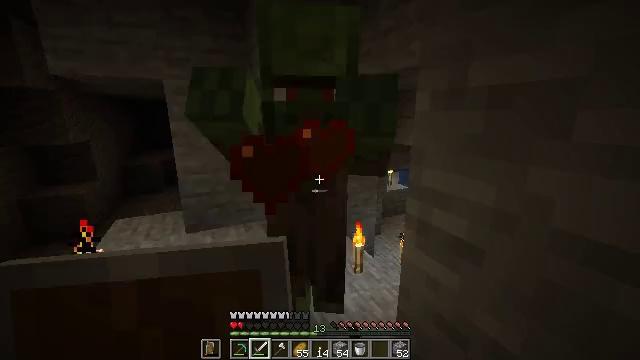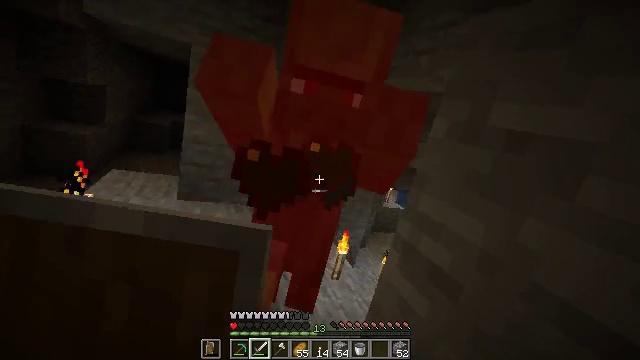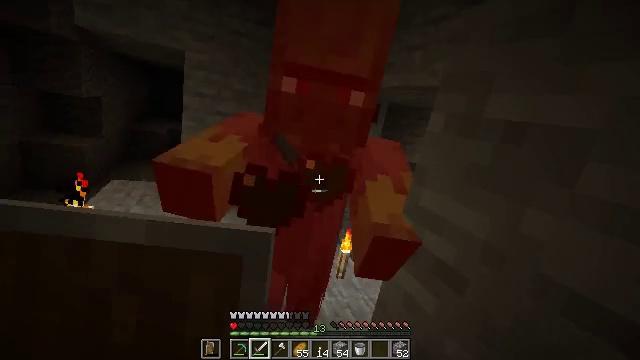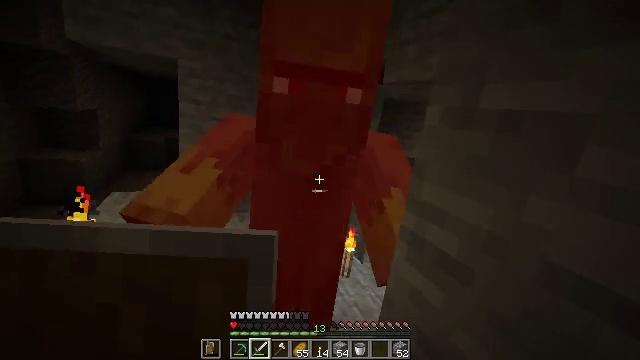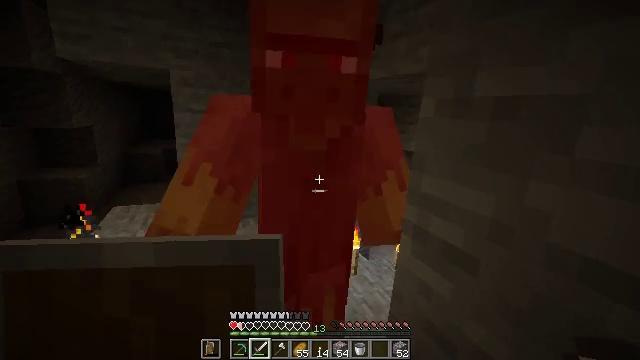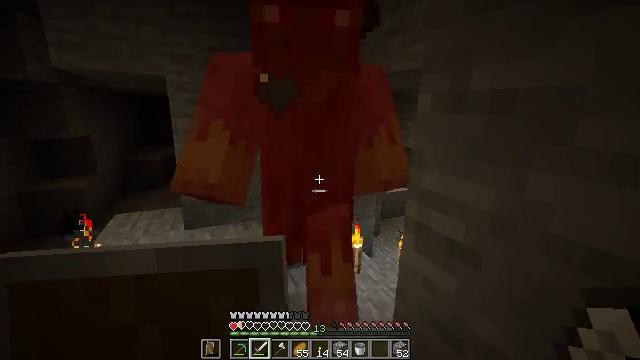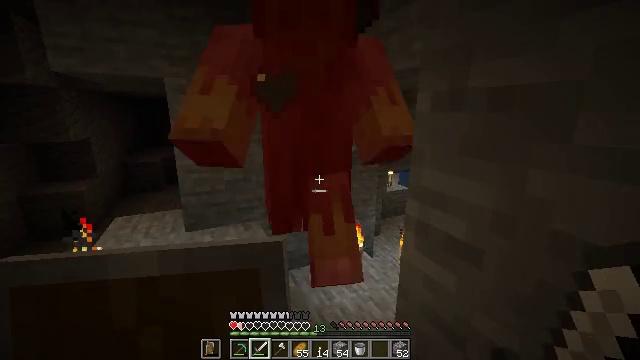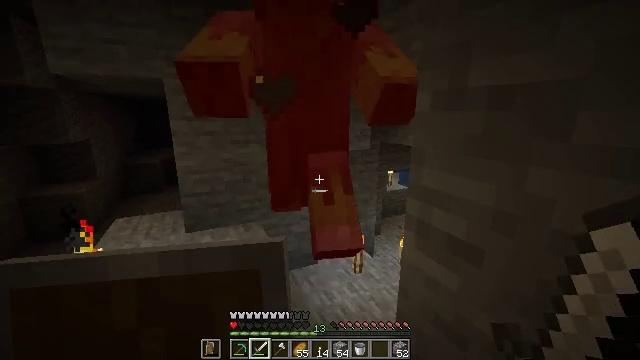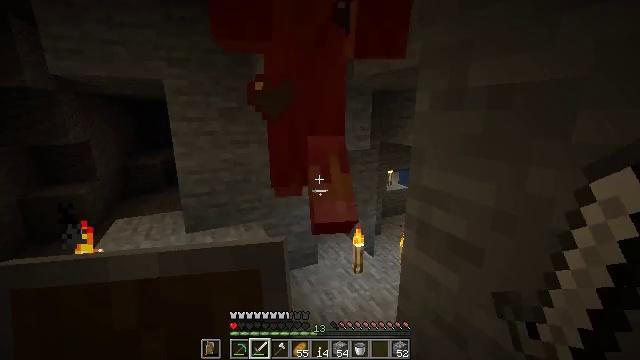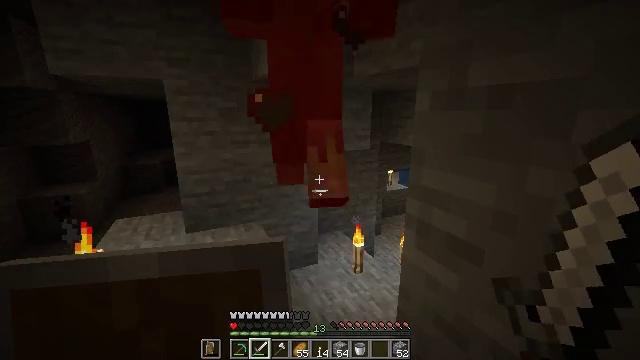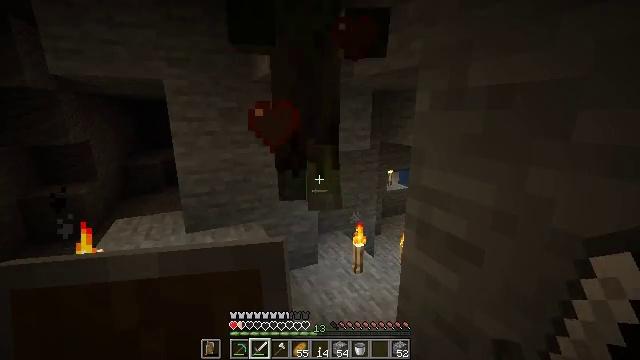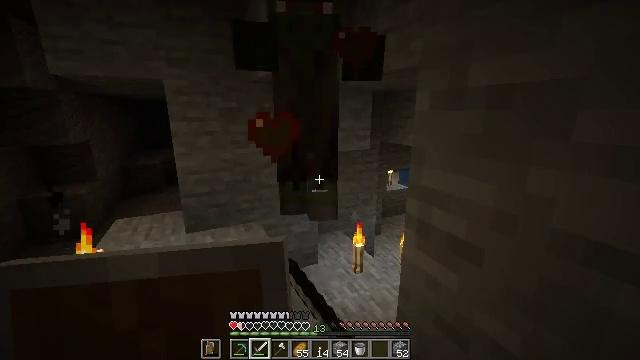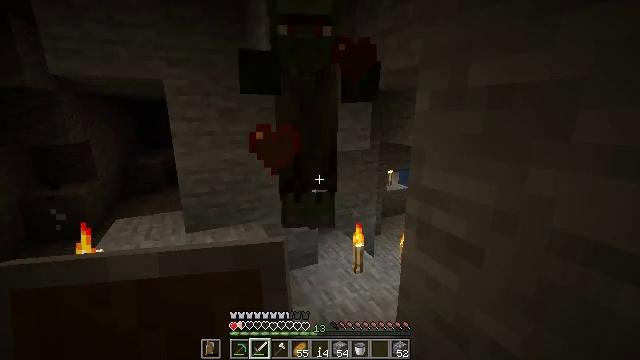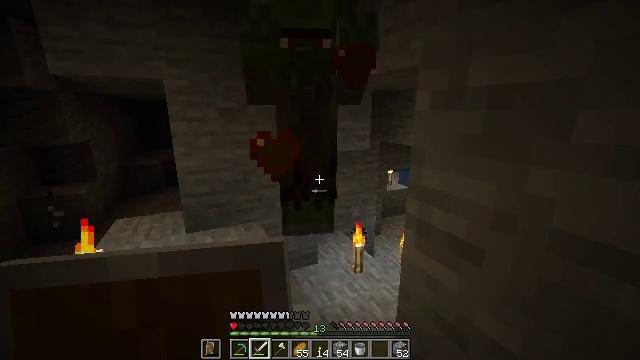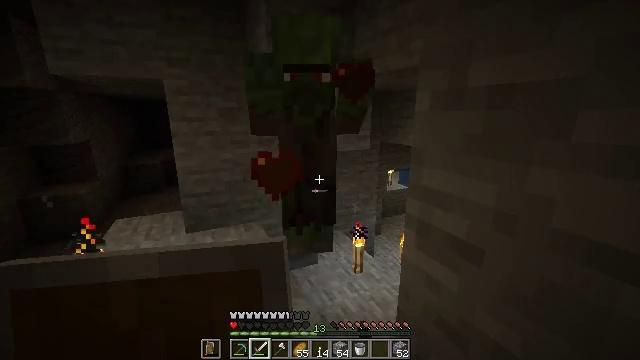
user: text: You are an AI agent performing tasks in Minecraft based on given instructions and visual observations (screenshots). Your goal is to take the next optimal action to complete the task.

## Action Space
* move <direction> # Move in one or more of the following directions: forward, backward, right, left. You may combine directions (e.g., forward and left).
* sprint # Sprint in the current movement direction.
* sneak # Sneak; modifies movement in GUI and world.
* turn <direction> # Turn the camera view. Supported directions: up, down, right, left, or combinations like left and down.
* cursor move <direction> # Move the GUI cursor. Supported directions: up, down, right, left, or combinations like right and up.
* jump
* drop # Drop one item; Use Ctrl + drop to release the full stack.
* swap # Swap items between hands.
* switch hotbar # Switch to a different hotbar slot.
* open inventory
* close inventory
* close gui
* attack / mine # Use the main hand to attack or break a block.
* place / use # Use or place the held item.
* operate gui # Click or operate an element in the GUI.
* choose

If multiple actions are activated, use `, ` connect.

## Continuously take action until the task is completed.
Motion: motion action
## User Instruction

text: Hunt the zombie villager.
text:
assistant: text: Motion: no_op
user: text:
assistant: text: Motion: no_op
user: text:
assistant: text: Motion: no_op
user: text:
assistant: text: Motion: no_op
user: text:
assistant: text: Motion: no_op
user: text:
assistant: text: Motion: no_op
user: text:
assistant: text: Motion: no_op
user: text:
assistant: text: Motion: no_op
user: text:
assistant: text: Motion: no_op
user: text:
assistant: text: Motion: attack / mine
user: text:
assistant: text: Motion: attack / mine
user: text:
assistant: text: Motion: attack / mine
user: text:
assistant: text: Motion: attack / mine
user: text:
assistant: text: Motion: attack / mine
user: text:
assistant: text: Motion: attack / mine